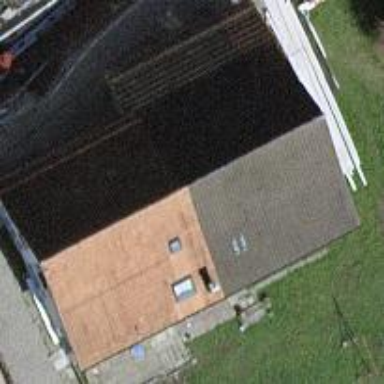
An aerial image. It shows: Gabled building with roof made of brown roof tiles. The roof is oriented along the building.